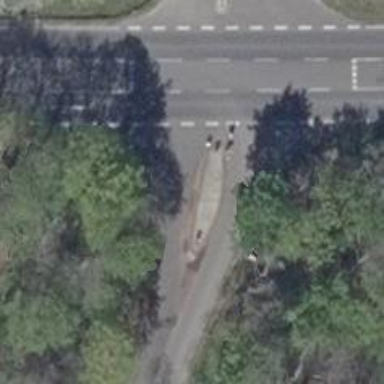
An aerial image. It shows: Unclassified road with asphalt surface.